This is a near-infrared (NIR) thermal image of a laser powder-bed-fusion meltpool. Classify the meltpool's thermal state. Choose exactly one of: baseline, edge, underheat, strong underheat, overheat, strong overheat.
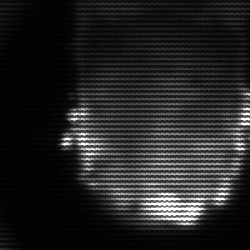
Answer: baseline